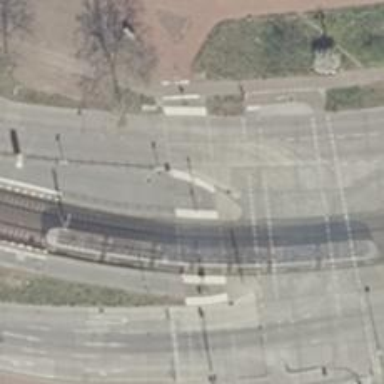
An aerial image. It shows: Footway that serves as traffic island.